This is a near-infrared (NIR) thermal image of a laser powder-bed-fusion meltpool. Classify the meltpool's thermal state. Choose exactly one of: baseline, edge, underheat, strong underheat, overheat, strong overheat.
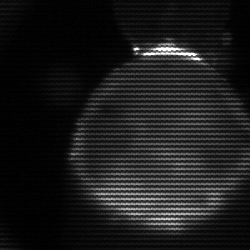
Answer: edge